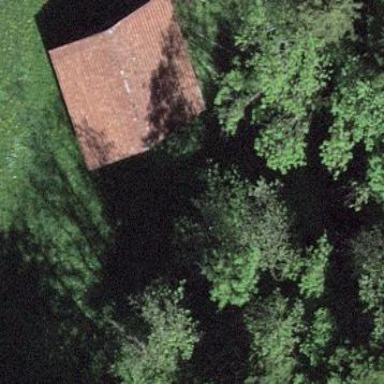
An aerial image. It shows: Shed building.